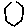
Label: hexagon